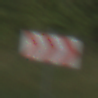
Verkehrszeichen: RichtungstafelnInKurvenGrossLinks
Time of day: MorningAfternoon
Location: Outdoor (Nature)
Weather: Clear
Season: NotSpecified
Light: Natural